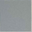
Piece: xx